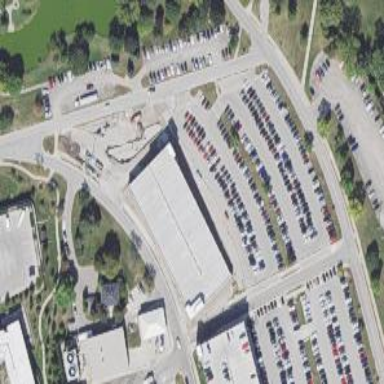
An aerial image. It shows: Multi-storey parking building.